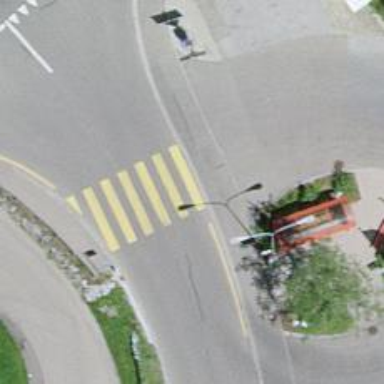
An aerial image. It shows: Unmarked road crossing.